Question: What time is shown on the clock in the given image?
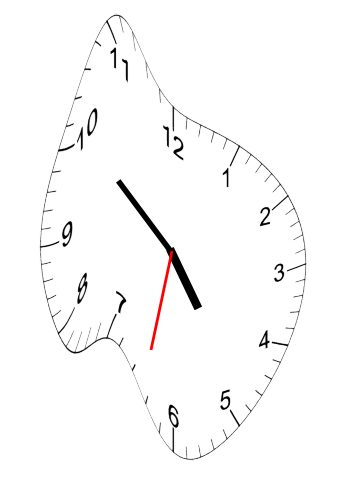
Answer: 04:51:32